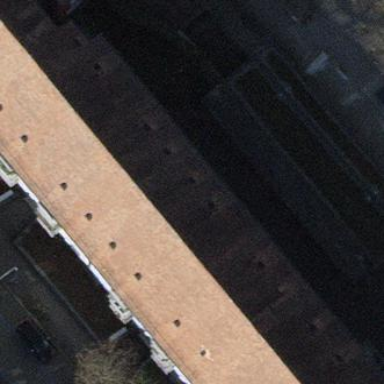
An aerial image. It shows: View of roof of building.